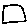
Label: square